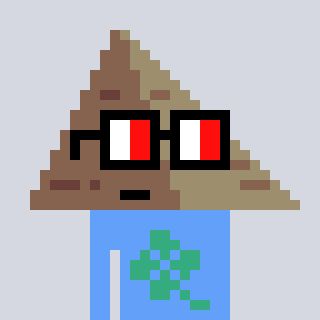
a pixel art character with square glasses with black frames and red eyes, a pyramid-shaped head and a blue-colored body on a cool background